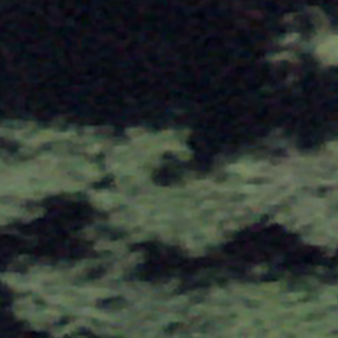
Label: other